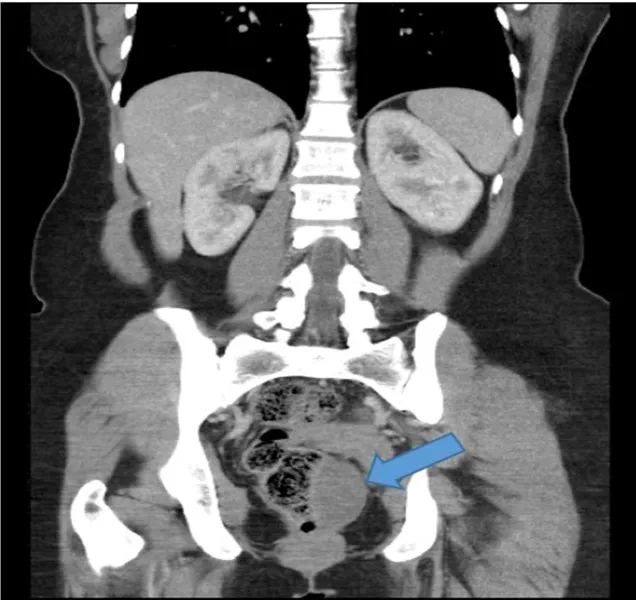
B: Coronal view of the same image.
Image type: radiology (ct)